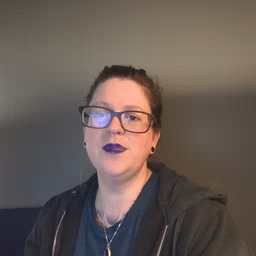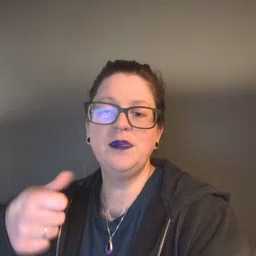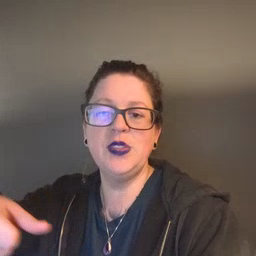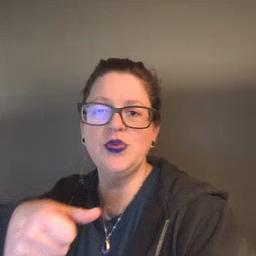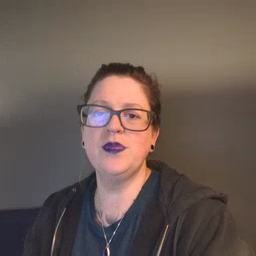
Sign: puzzle